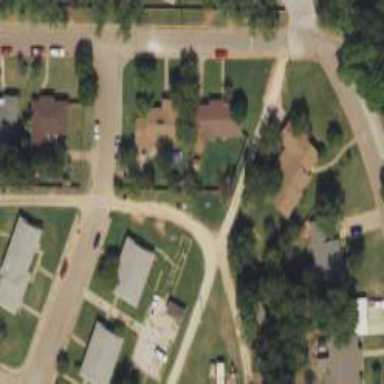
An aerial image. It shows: Alley classified as service road.